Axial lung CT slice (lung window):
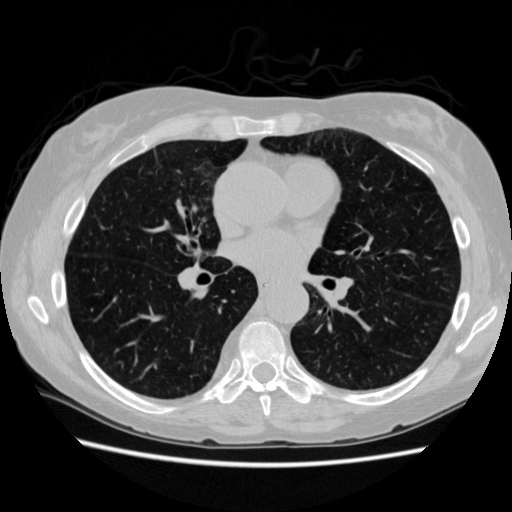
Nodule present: no